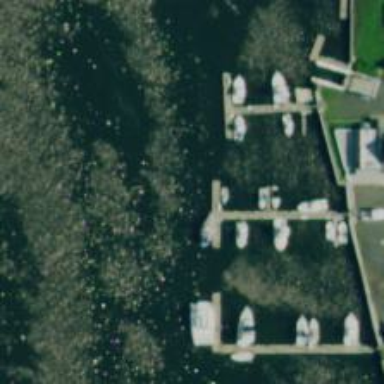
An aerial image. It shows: Man-made pier.